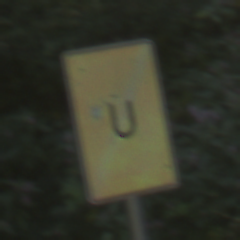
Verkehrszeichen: EndeUmleitung
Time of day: MorningAfternoon
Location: Outdoor (Nature)
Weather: Clear
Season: NotSpecified
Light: Natural